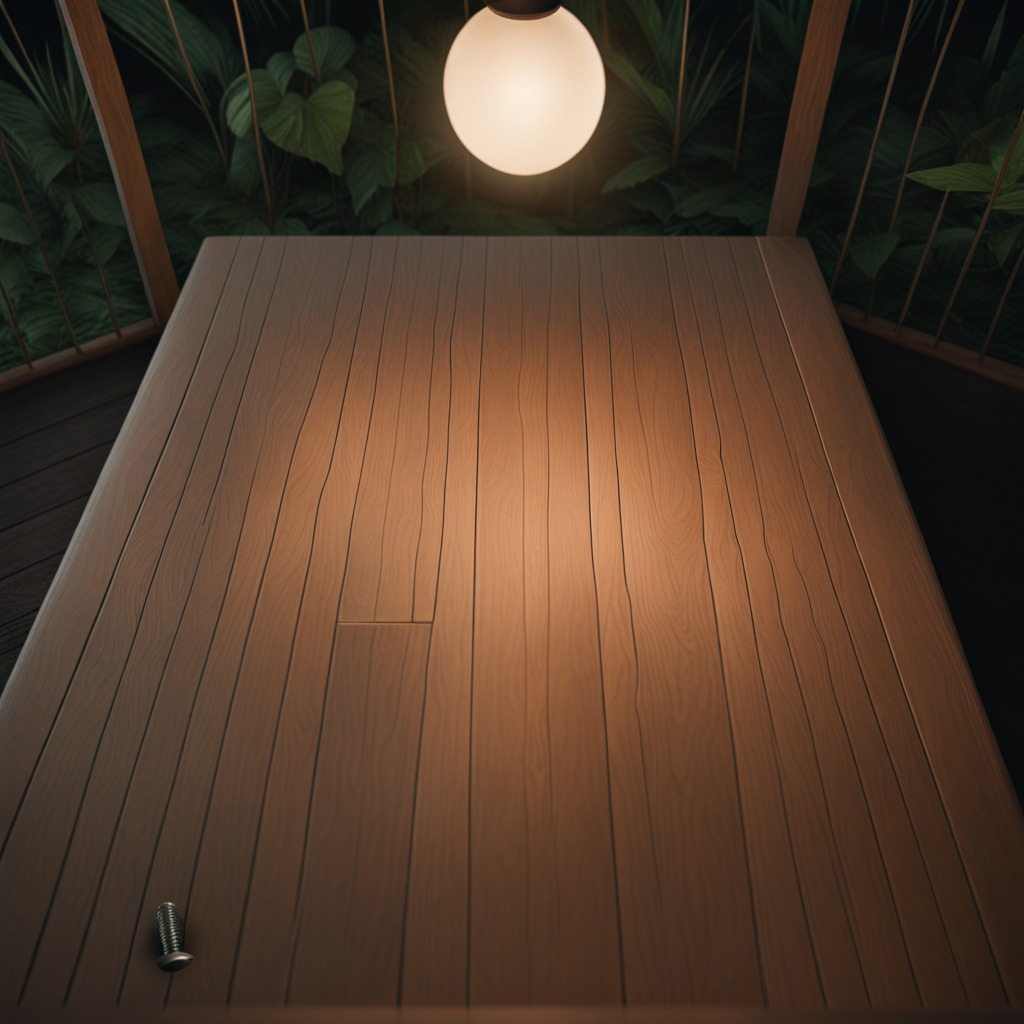
A metal screw is lying on the wooden table.